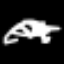
Label: palm tree